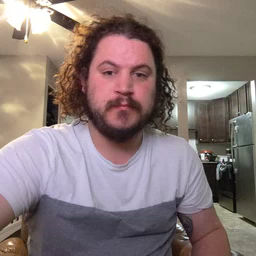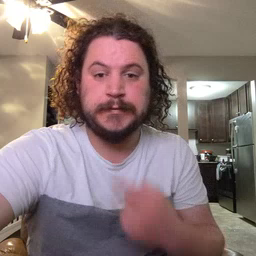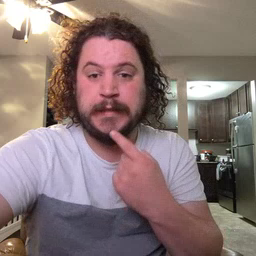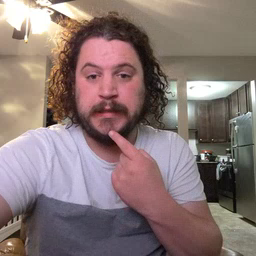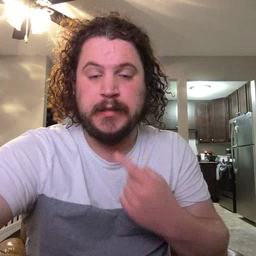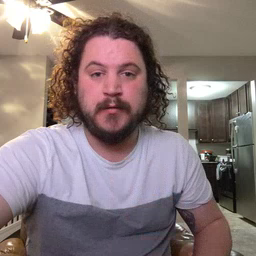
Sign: say